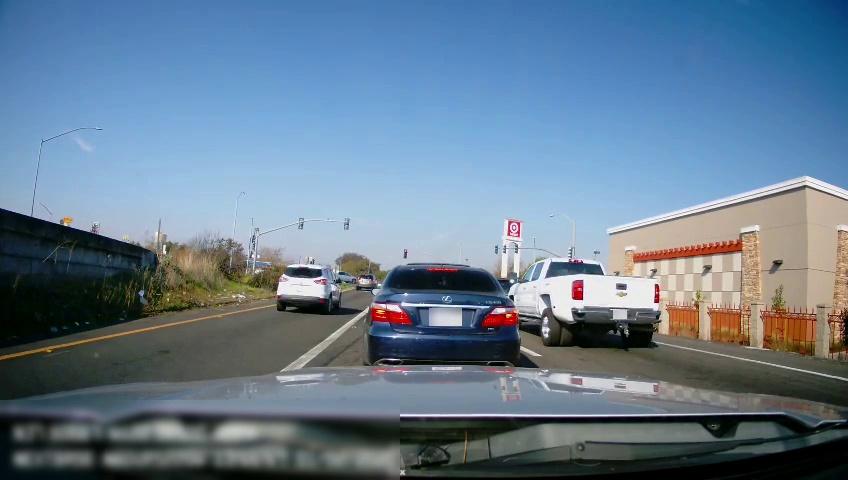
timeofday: Day
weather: Sunny
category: Drivable Space
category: Vehicles | Bus
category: Vehicles | SUV
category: Vehicles | SUV
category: Vehicles | SUV
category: Vehicles | SUV
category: Vehicles | Truck
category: Vehicles | Car
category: Lanes | Alternate Lane
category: Lanes | Current Lane
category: Lanes | Current Lane
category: Lanes | Alternate Lane
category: Traffic | Lights
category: Traffic | Lights
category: Traffic | Lights
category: Traffic | Lights
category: Traffic | Lights
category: Traffic | Lights
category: Traffic | Lights